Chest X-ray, PA view. Patient: 69 years old, sex M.
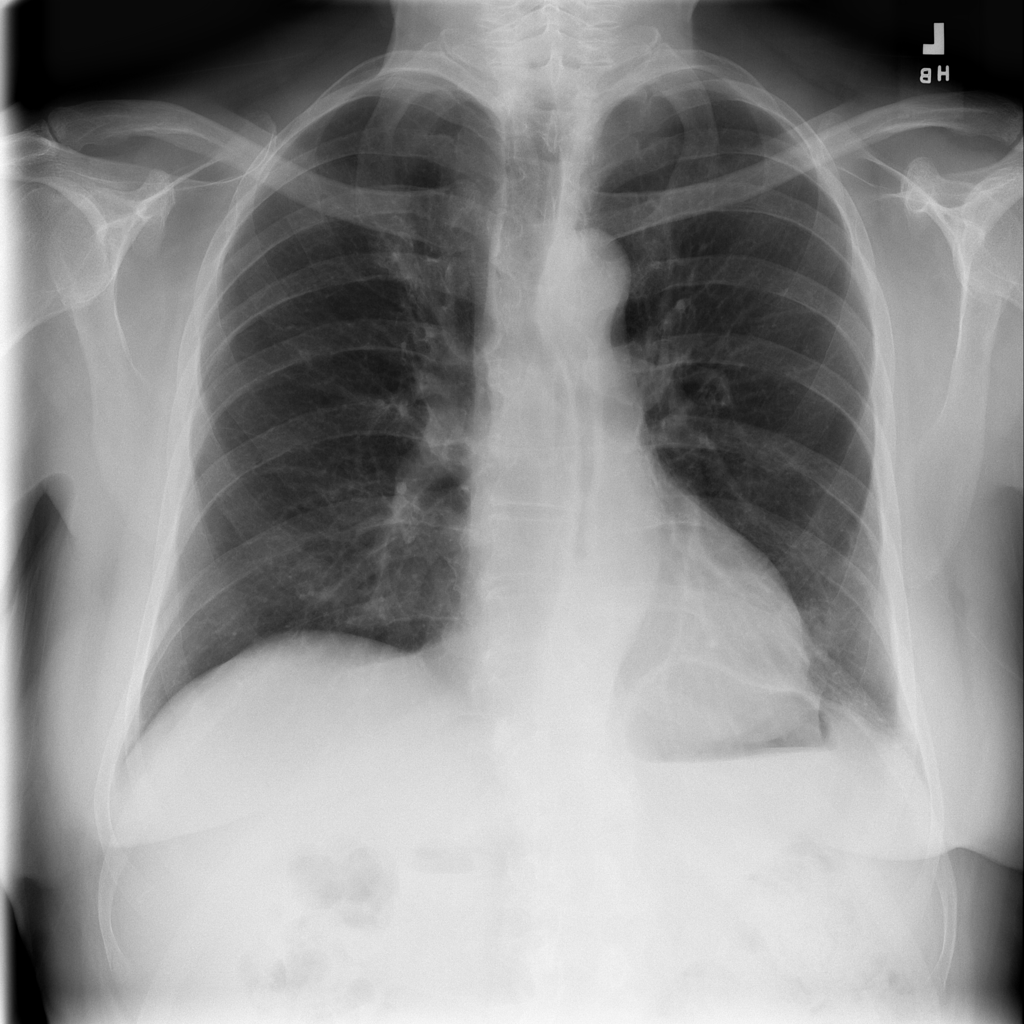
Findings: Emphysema